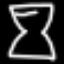
Label: hourglass